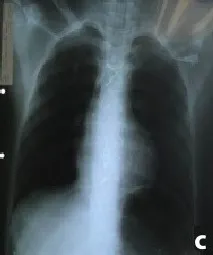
Chest X- rays of cases 1 and 2. (c) Normal post-operative chest X-ray.
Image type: radiology (x_ray)